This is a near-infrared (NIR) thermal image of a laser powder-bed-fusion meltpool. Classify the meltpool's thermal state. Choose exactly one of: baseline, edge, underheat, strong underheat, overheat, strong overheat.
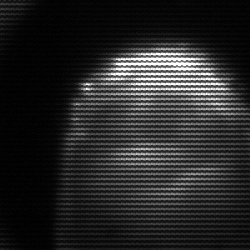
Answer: edge